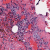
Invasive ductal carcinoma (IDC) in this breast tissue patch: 0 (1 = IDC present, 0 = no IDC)